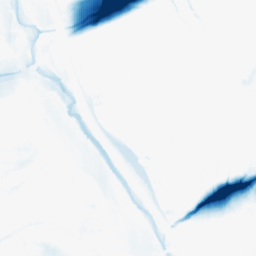
Category: morphological
Decomposition family: morphological_ellipse
Decomposition parameters: operation: closing
width: 50
height: 10
Upsampling method: fft_zeropad
Upsampling parameters: scale: 2
Upsampling scale: 2